Question: I am trying to create a heatmap with 'ggplots' 'geom_tile'. As it stands the grid lines are centered at the middle of each 'geom_tile'. What I want is the gridlines to be aligned with the start/end of each tile. I have seen a few related posts (<URL>, but all are dealing with continuous scales. In my case, both scales are discrete/factors. Any idea? Many thanks!
'''
library(tidyverse)
my_iris <- iris %>%
mutate(sepal_interval=cut(Sepal.Length, 4)) %>%
group_by(sepal_interval, Species)
my_iris %>%
summarise(n_obs=n()) %>%
ggplot()+
geom_tile(aes(y=Species,
x=sepal_interval,
fill=n_obs))+
theme_bw()+
theme(panel.grid = element_line(color="black"))
'''

<URL>
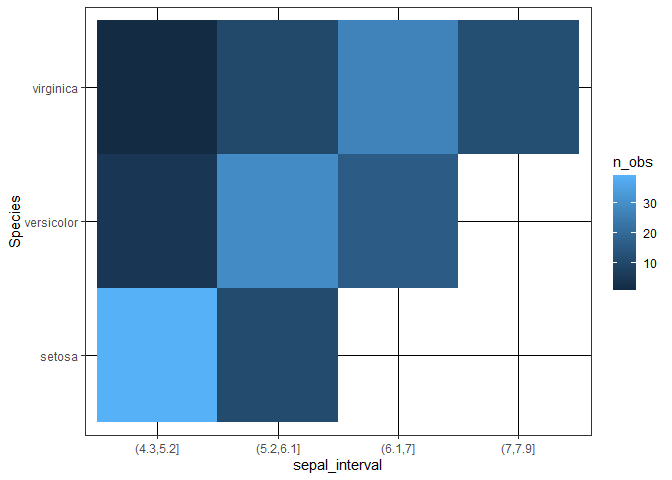
Answer: I've had a lot of success using 'geom_rect' to make my heatmaps in 'ggplot2'. While there's a bit more data finessing on the front-end, I've found that it's more flexible and easily customizable.
'''
my_iris <- iris %>%
mutate(sepal_interval=cut(Sepal.Length, 4)) %>%
group_by(sepal_interval, Species) %>%
summarise(n_obs=n()) %>%
mutate(sepal.id = as.numeric(as.factor(sepal_interval)),
species.id = as.numeric(as.factor(Species)))
species.key <- levels(factor(my_iris$Species))
sepal.int.key <- levels(factor(my_iris$sepal_interval))
my_iris %>%
ggplot() +
geom_rect(aes(xmin = sepal.id, xmax = sepal.id+1, ymin = species.id, ymax = species.id+1, fill = n_obs)) +
theme_bw() +
scale_x_continuous(breaks = seq(1.5, length(sepal.int.key)+0.5, 1), labels = sepal.int.key, expand = c(0,0)) +
scale_y_continuous(breaks = seq(1.5, length(species.key) + 0.5, 1), labels = species.key, expand = c(0,0)) +
theme(panel.grid.major.x = element_blank(),
panel.grid.major.y = element_blank(),
panel.ontop = TRUE,
panel.background = element_rect(fill = "transparent"))
'''
With the output:
<URL>